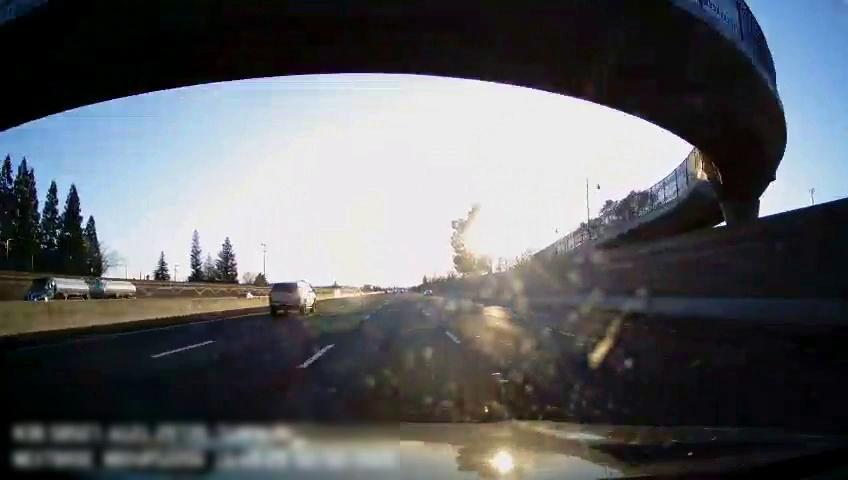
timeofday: Day
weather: Sunny
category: Drivable Space
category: Vehicles | SUV
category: Vehicles | Other LV
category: Vehicles | SUV
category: Lanes | Alternate Lane
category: Lanes | Alternate Lane
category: Lanes | Current Lane
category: Lanes | Current Lane
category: Lanes | Alternate Lane